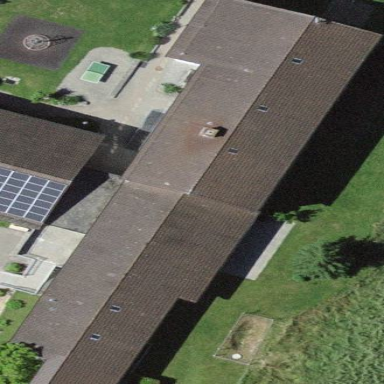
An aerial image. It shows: School building.